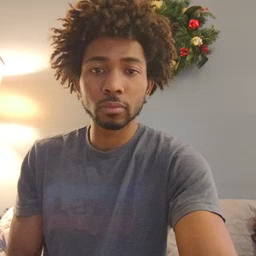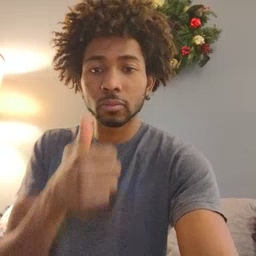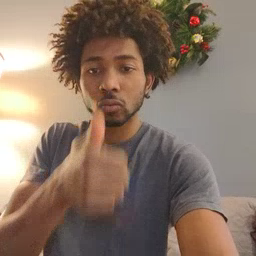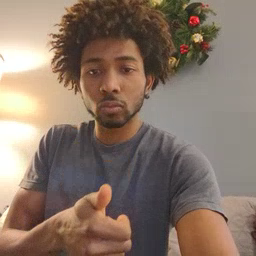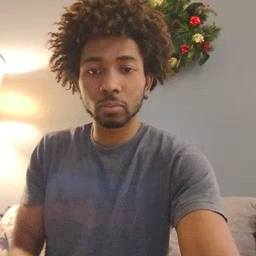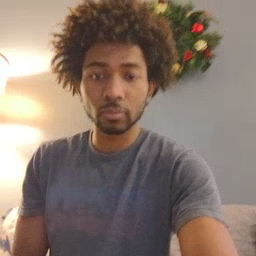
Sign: every